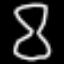
Label: hourglass